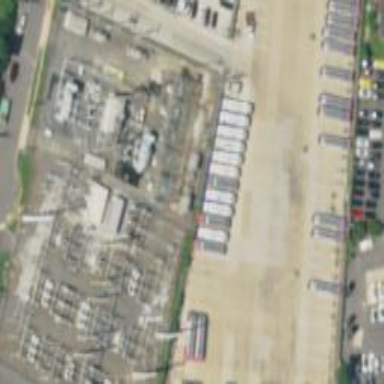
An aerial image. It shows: Industrial area with power substation.